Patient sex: M
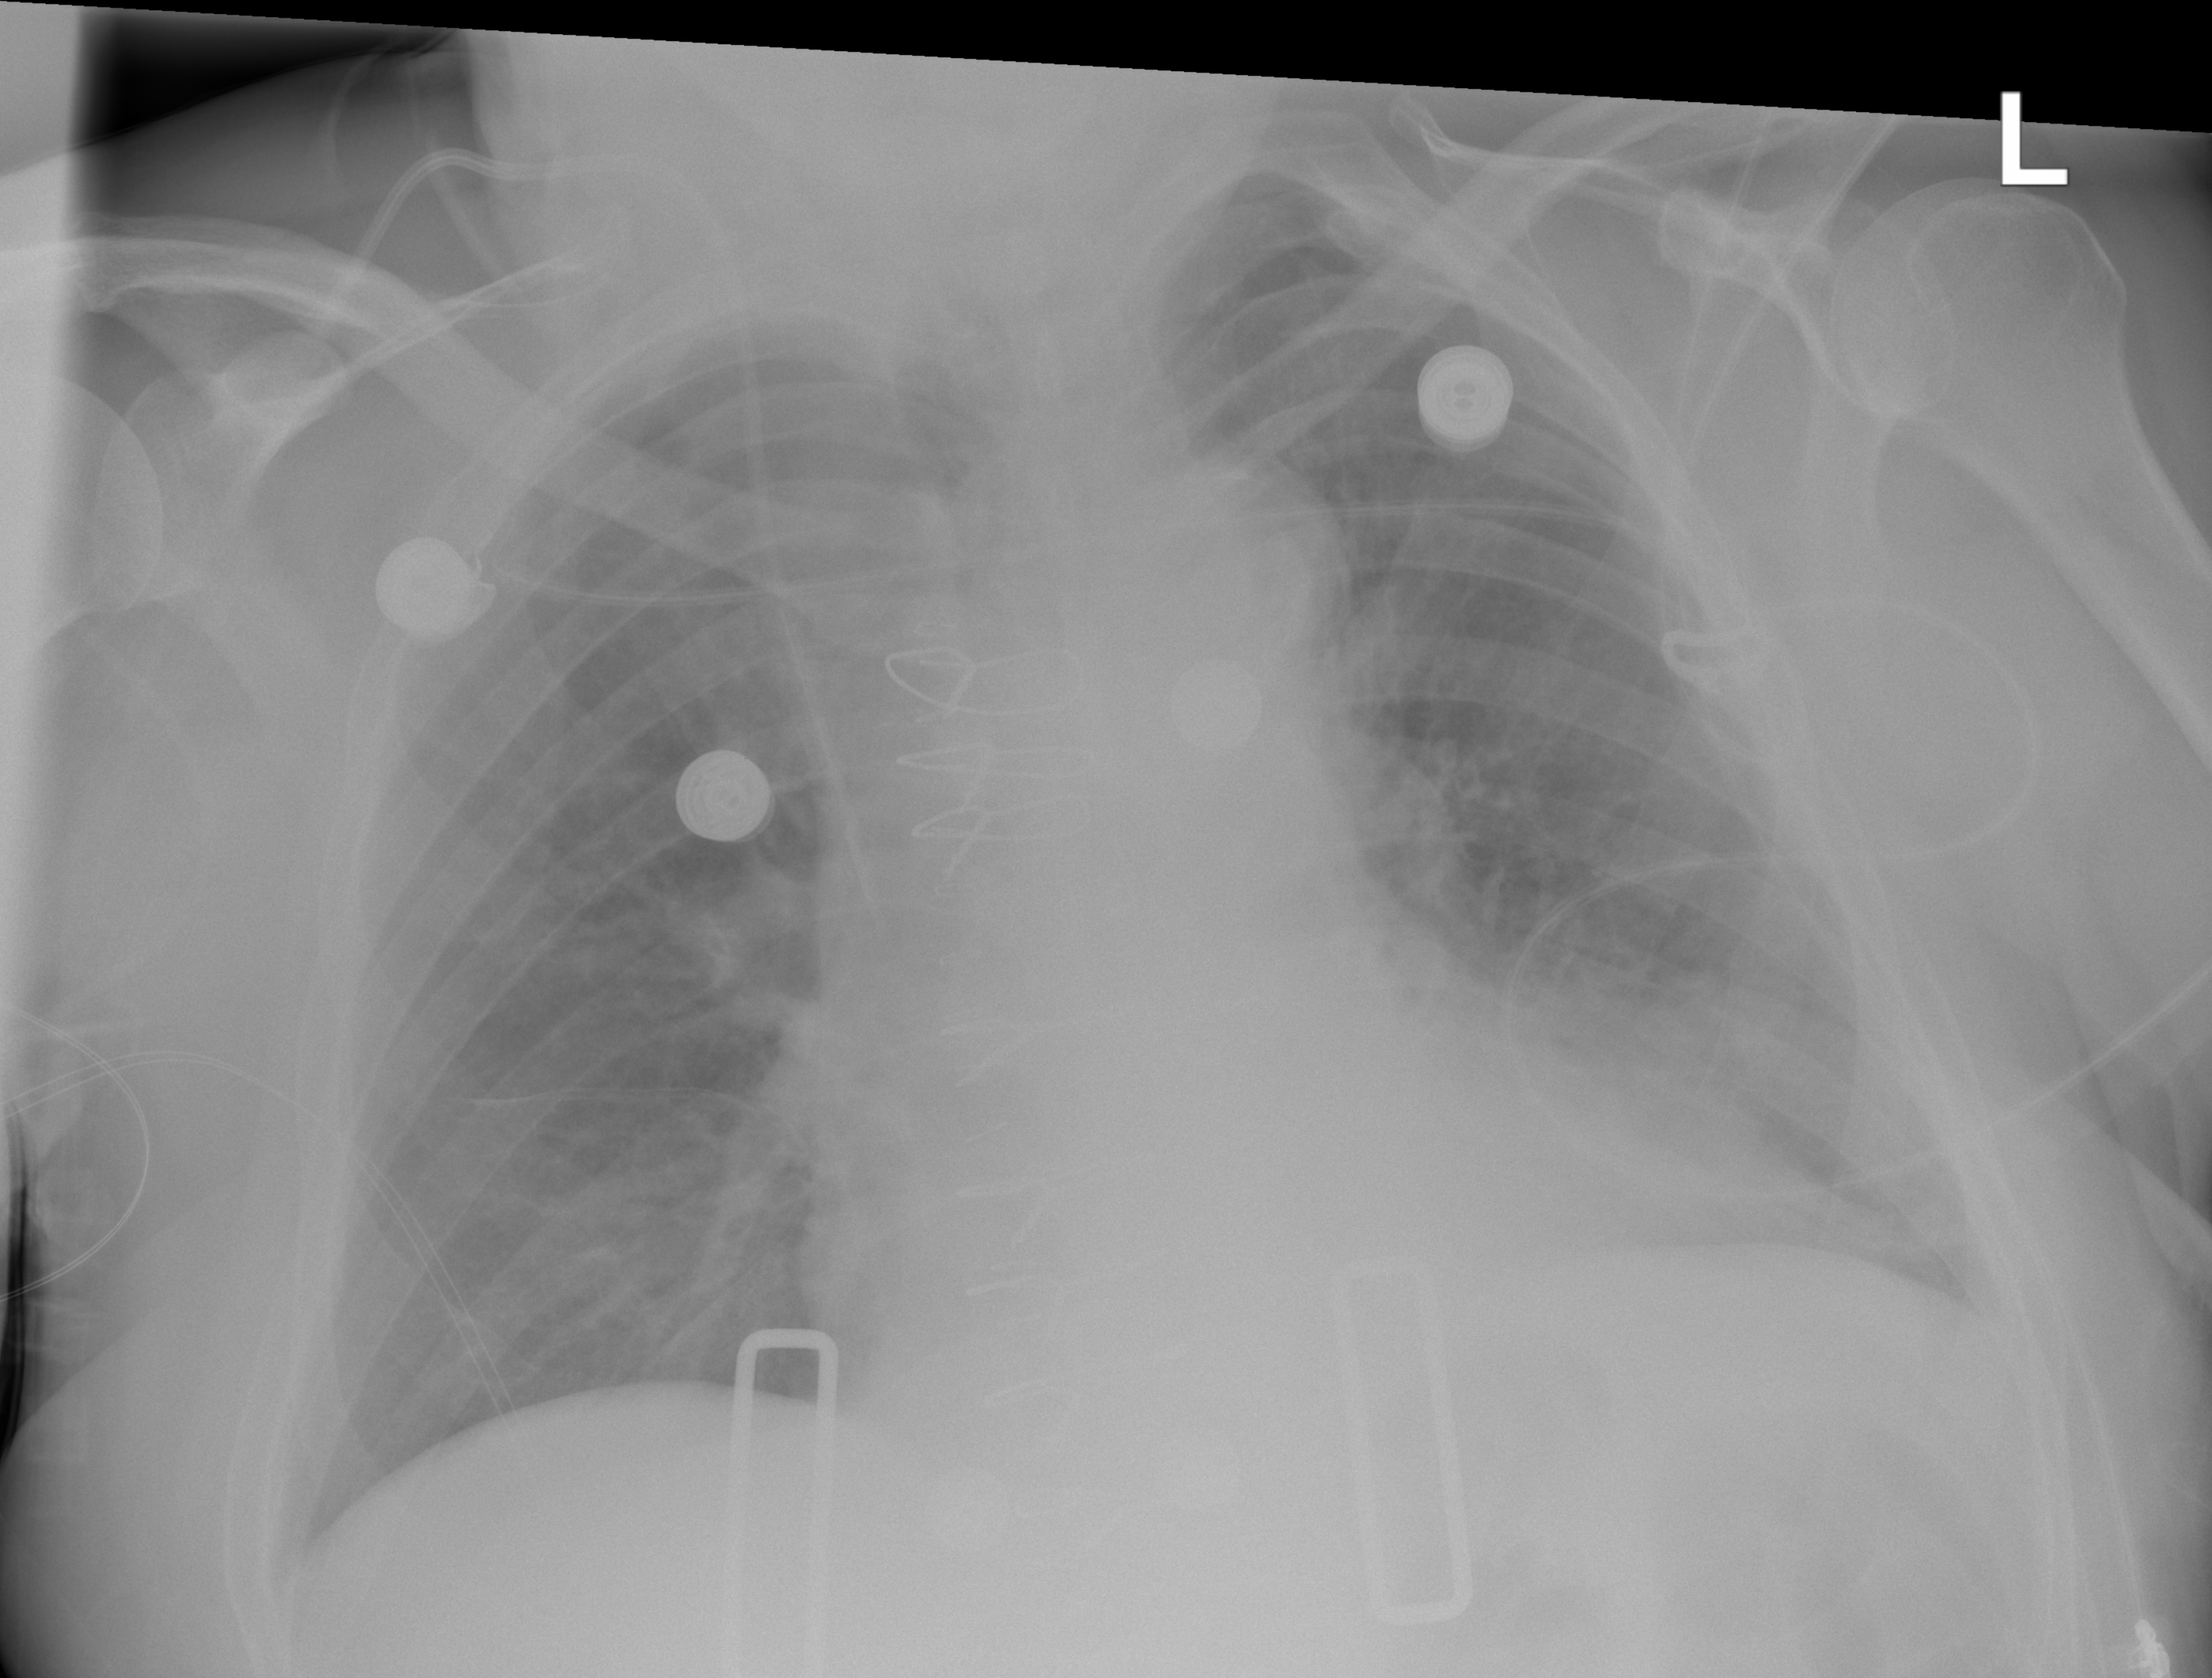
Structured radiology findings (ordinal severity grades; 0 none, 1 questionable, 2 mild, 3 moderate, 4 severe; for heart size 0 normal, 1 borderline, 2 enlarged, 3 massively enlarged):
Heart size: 2
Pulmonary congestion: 2
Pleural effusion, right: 0
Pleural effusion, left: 0
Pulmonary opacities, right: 2
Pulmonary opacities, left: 2
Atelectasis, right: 0
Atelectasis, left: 2